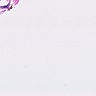
Metastatic tissue present: no